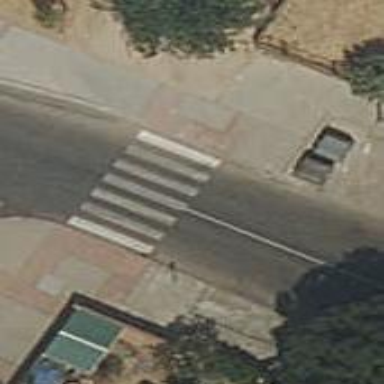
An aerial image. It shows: Zebra crossing on the road.